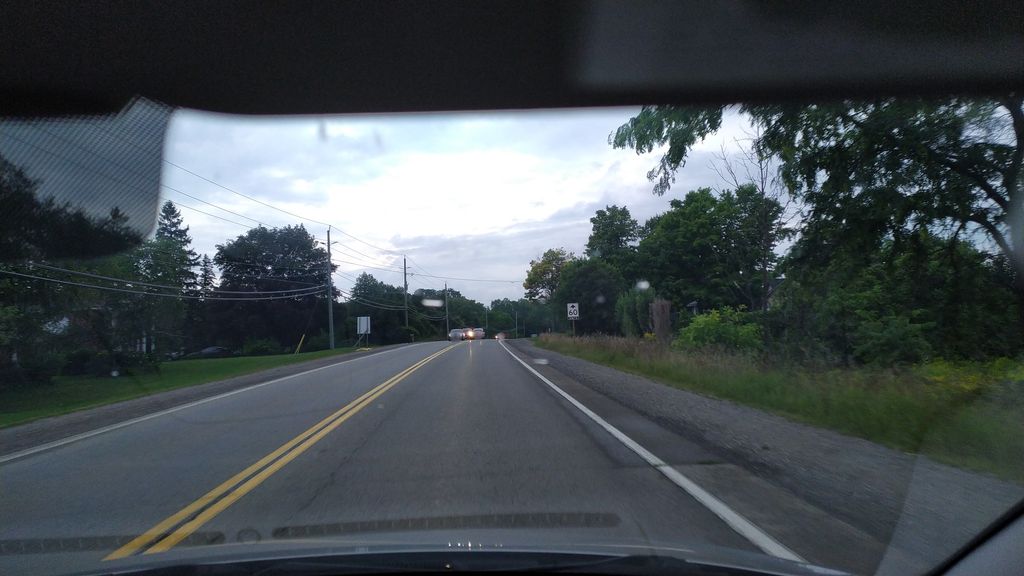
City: kitchener-waterloo